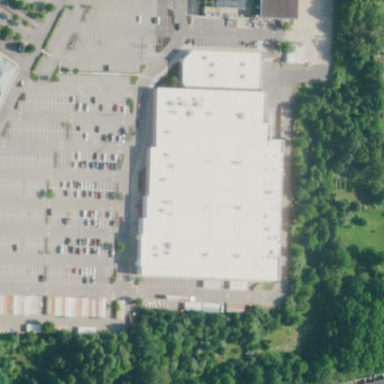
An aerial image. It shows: Retail building housing department store.